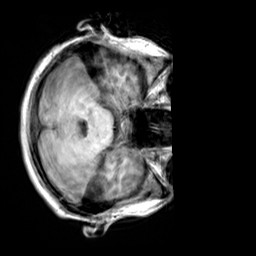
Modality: T1w
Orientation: axial
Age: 24
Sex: female
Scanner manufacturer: siemens
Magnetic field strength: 3 T
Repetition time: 2.3 s
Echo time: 0.00303 s